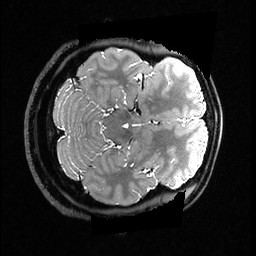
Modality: T2w
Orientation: axial
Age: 27
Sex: female
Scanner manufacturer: ge
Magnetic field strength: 3 T
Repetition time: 3.202 s
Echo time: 0.06703 s